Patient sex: F
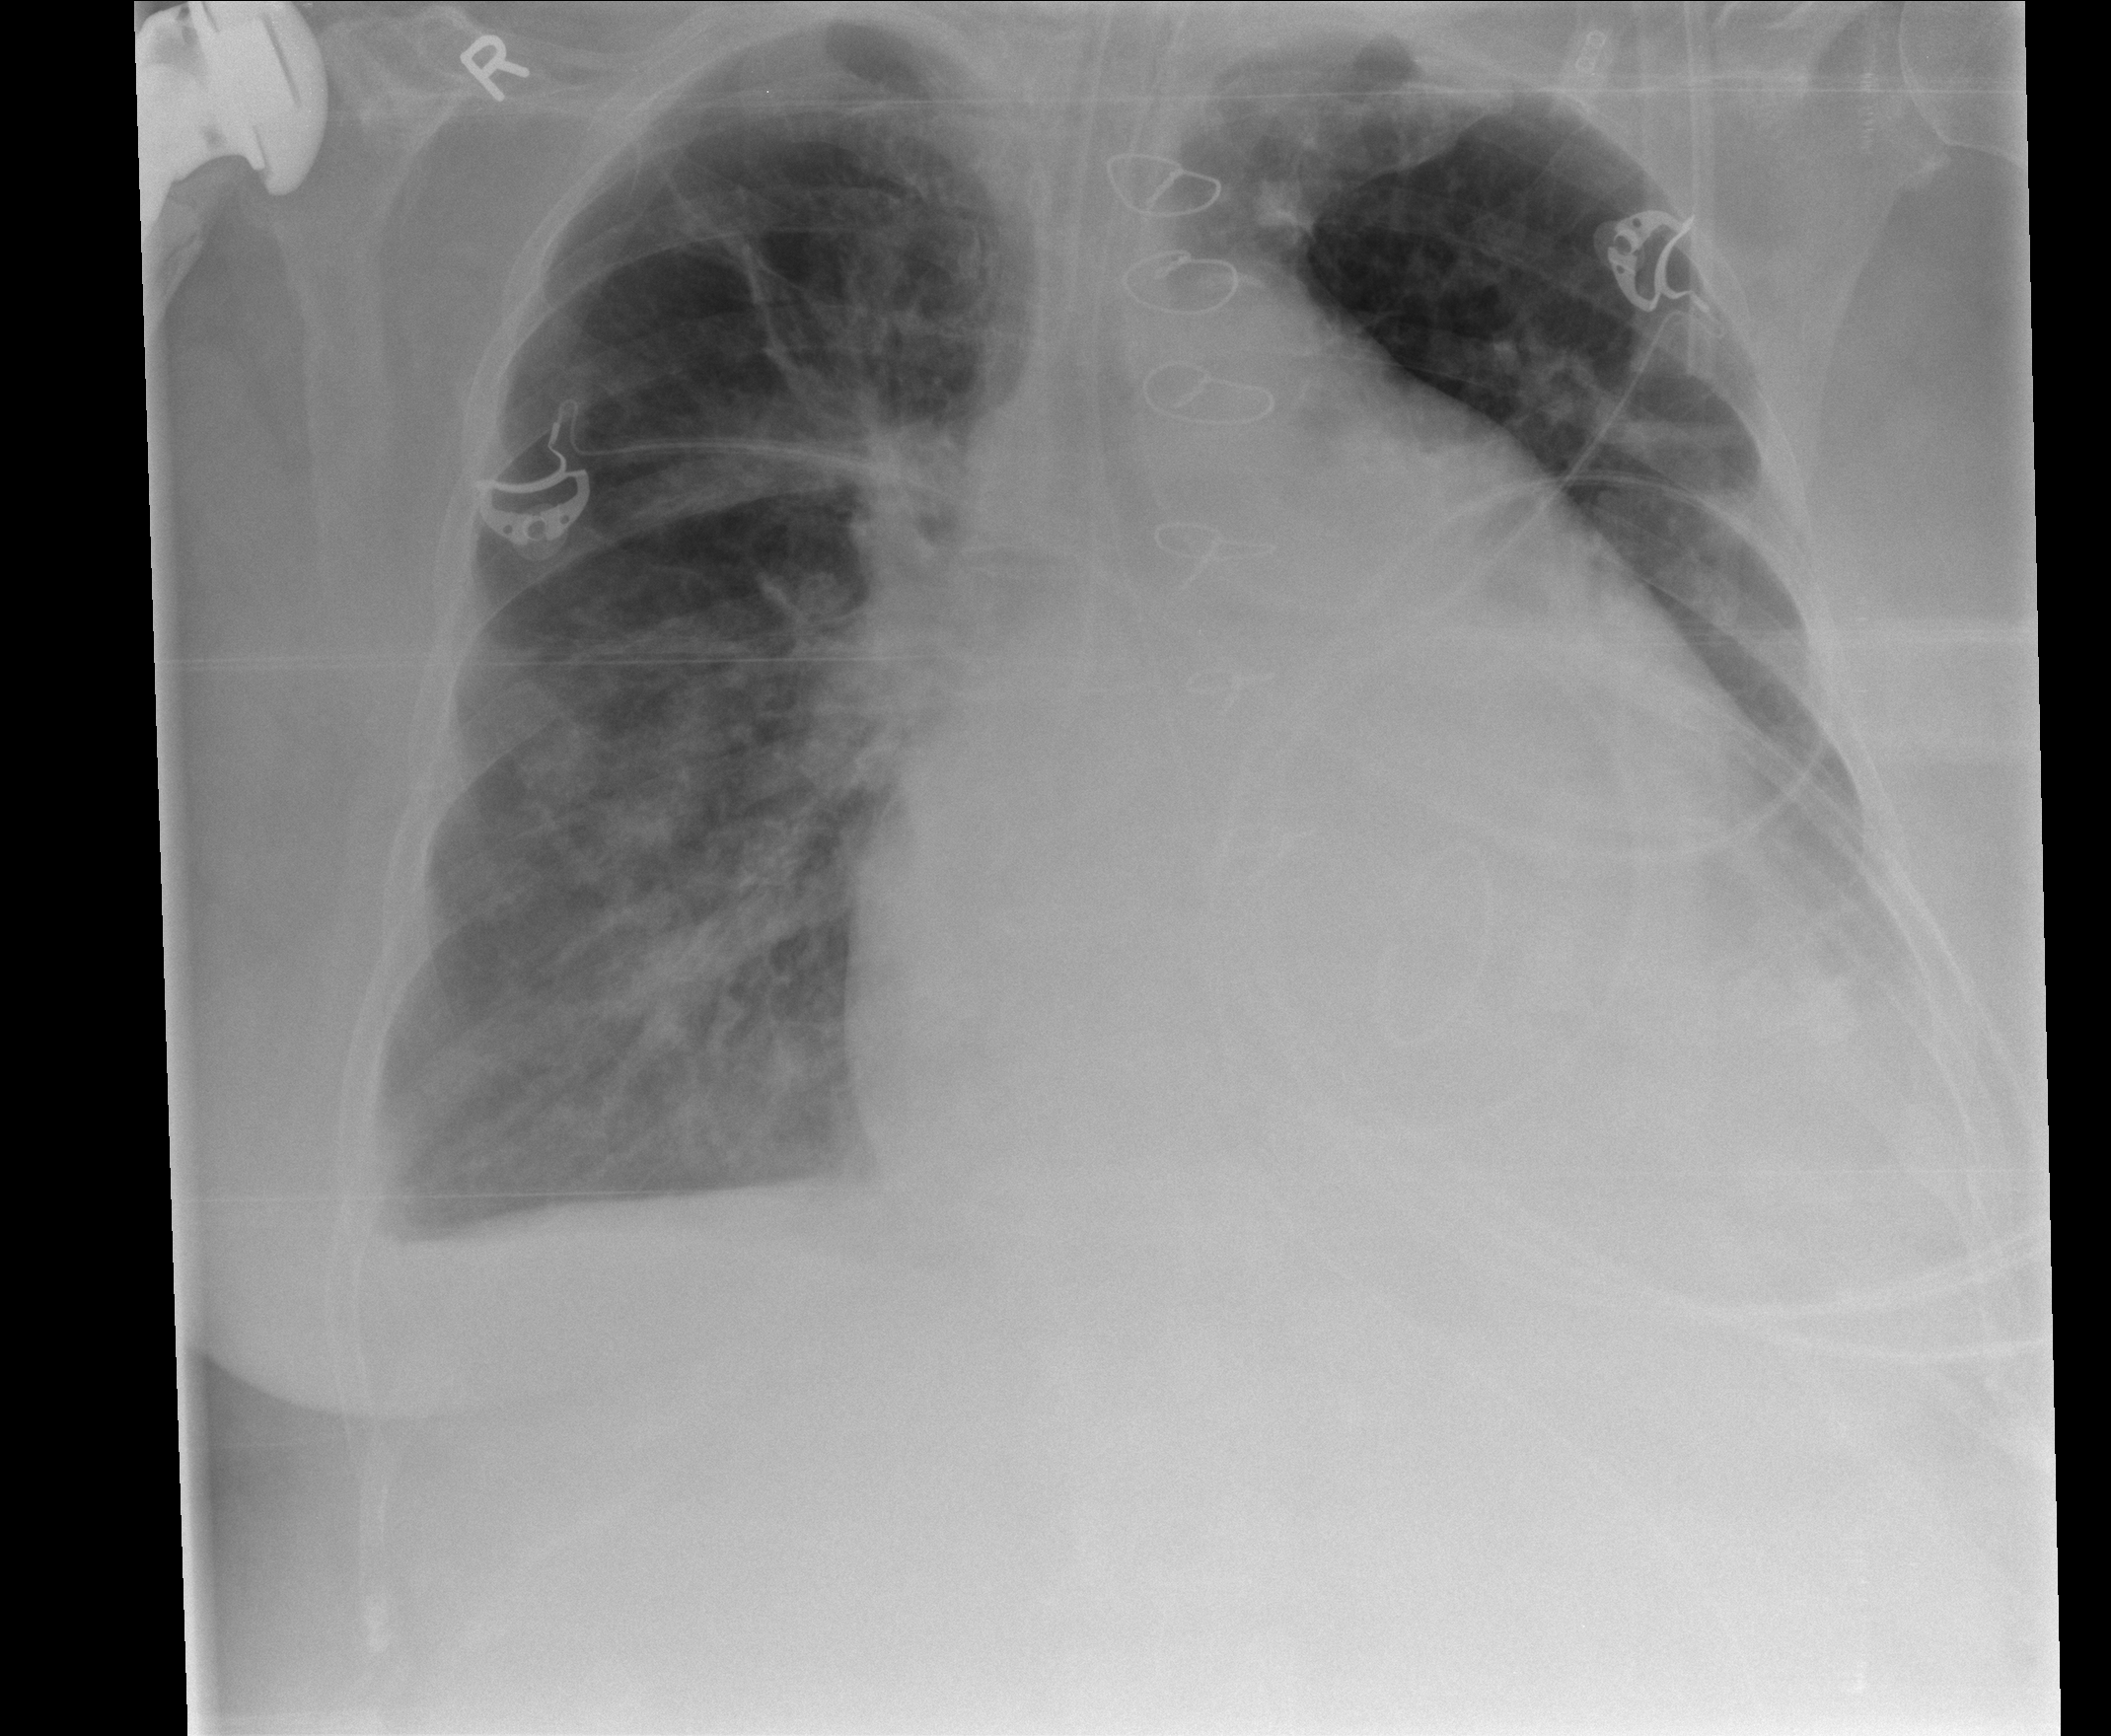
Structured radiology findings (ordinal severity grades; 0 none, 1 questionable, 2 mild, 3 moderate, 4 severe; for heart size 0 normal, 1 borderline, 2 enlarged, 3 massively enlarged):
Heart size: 3
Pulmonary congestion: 2
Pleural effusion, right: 2
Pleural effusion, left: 2
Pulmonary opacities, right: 3
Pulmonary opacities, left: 0
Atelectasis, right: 2
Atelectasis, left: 2